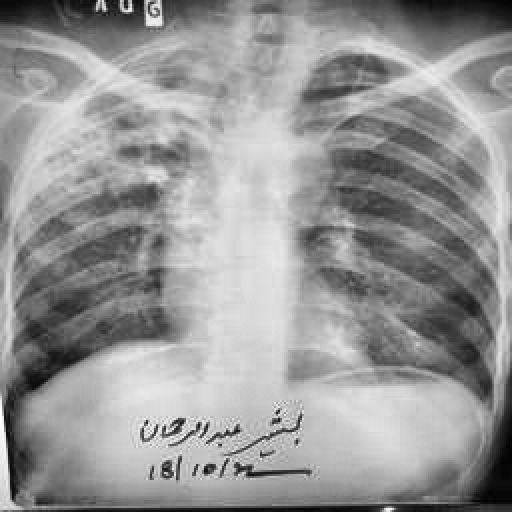
Finding: TUBERCULOSIS